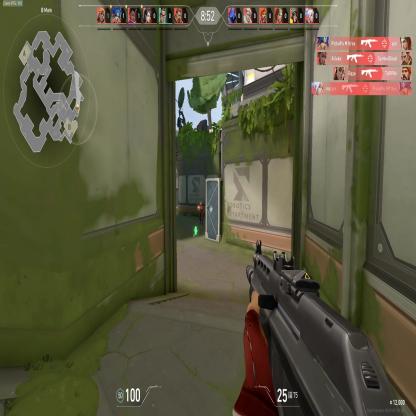
Label: enemy